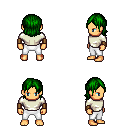
a pixel art fantasy rpg character, male body template, human, tanned skin, white long-sleeve shirt, white pants, green long bangs hairstyle, leather bracers, four views (front, back, left, right), 2x2 character sprite sheet, small pixel art, hard edges, no anti-aliasing